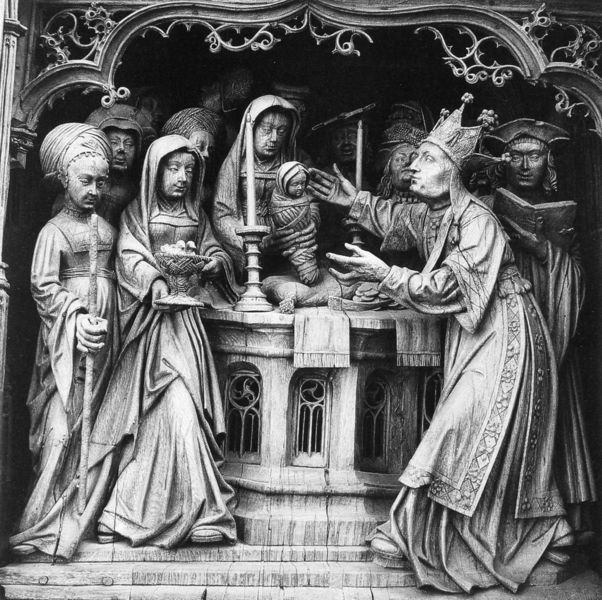
Titel: Darstellung im Tempel  im Gefach des Sieben-Schmerzen-Retabels
Standort: Kalkar (EU - D - NRW)
Schlagwörter: mann, frauen, menschen, holz, hut, kleider, männer, tisch, schleier, kappe, bibel, schale, kirche, tücher, kind, gotik, krone, brunnen, stock, relief, stab, baby, kissen, könig, kopftuch, lesen, kerze, kerzen, leuchter, stufe, stufen, foto, nische, buch, darstellung, altar, singen, jesus, kutten, taufe, maria, turban, gewickelt, maßwerk, taufbecken, darbringung im tempel, simeon, 3, #gotik, hanna, tish#